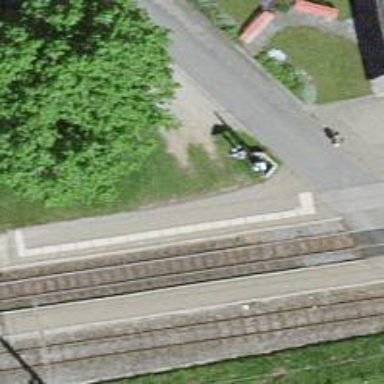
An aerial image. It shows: Bench.